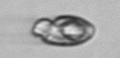
Label: Katodinium_or_Torodinium